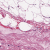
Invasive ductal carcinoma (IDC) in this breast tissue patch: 0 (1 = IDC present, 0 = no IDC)